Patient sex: F
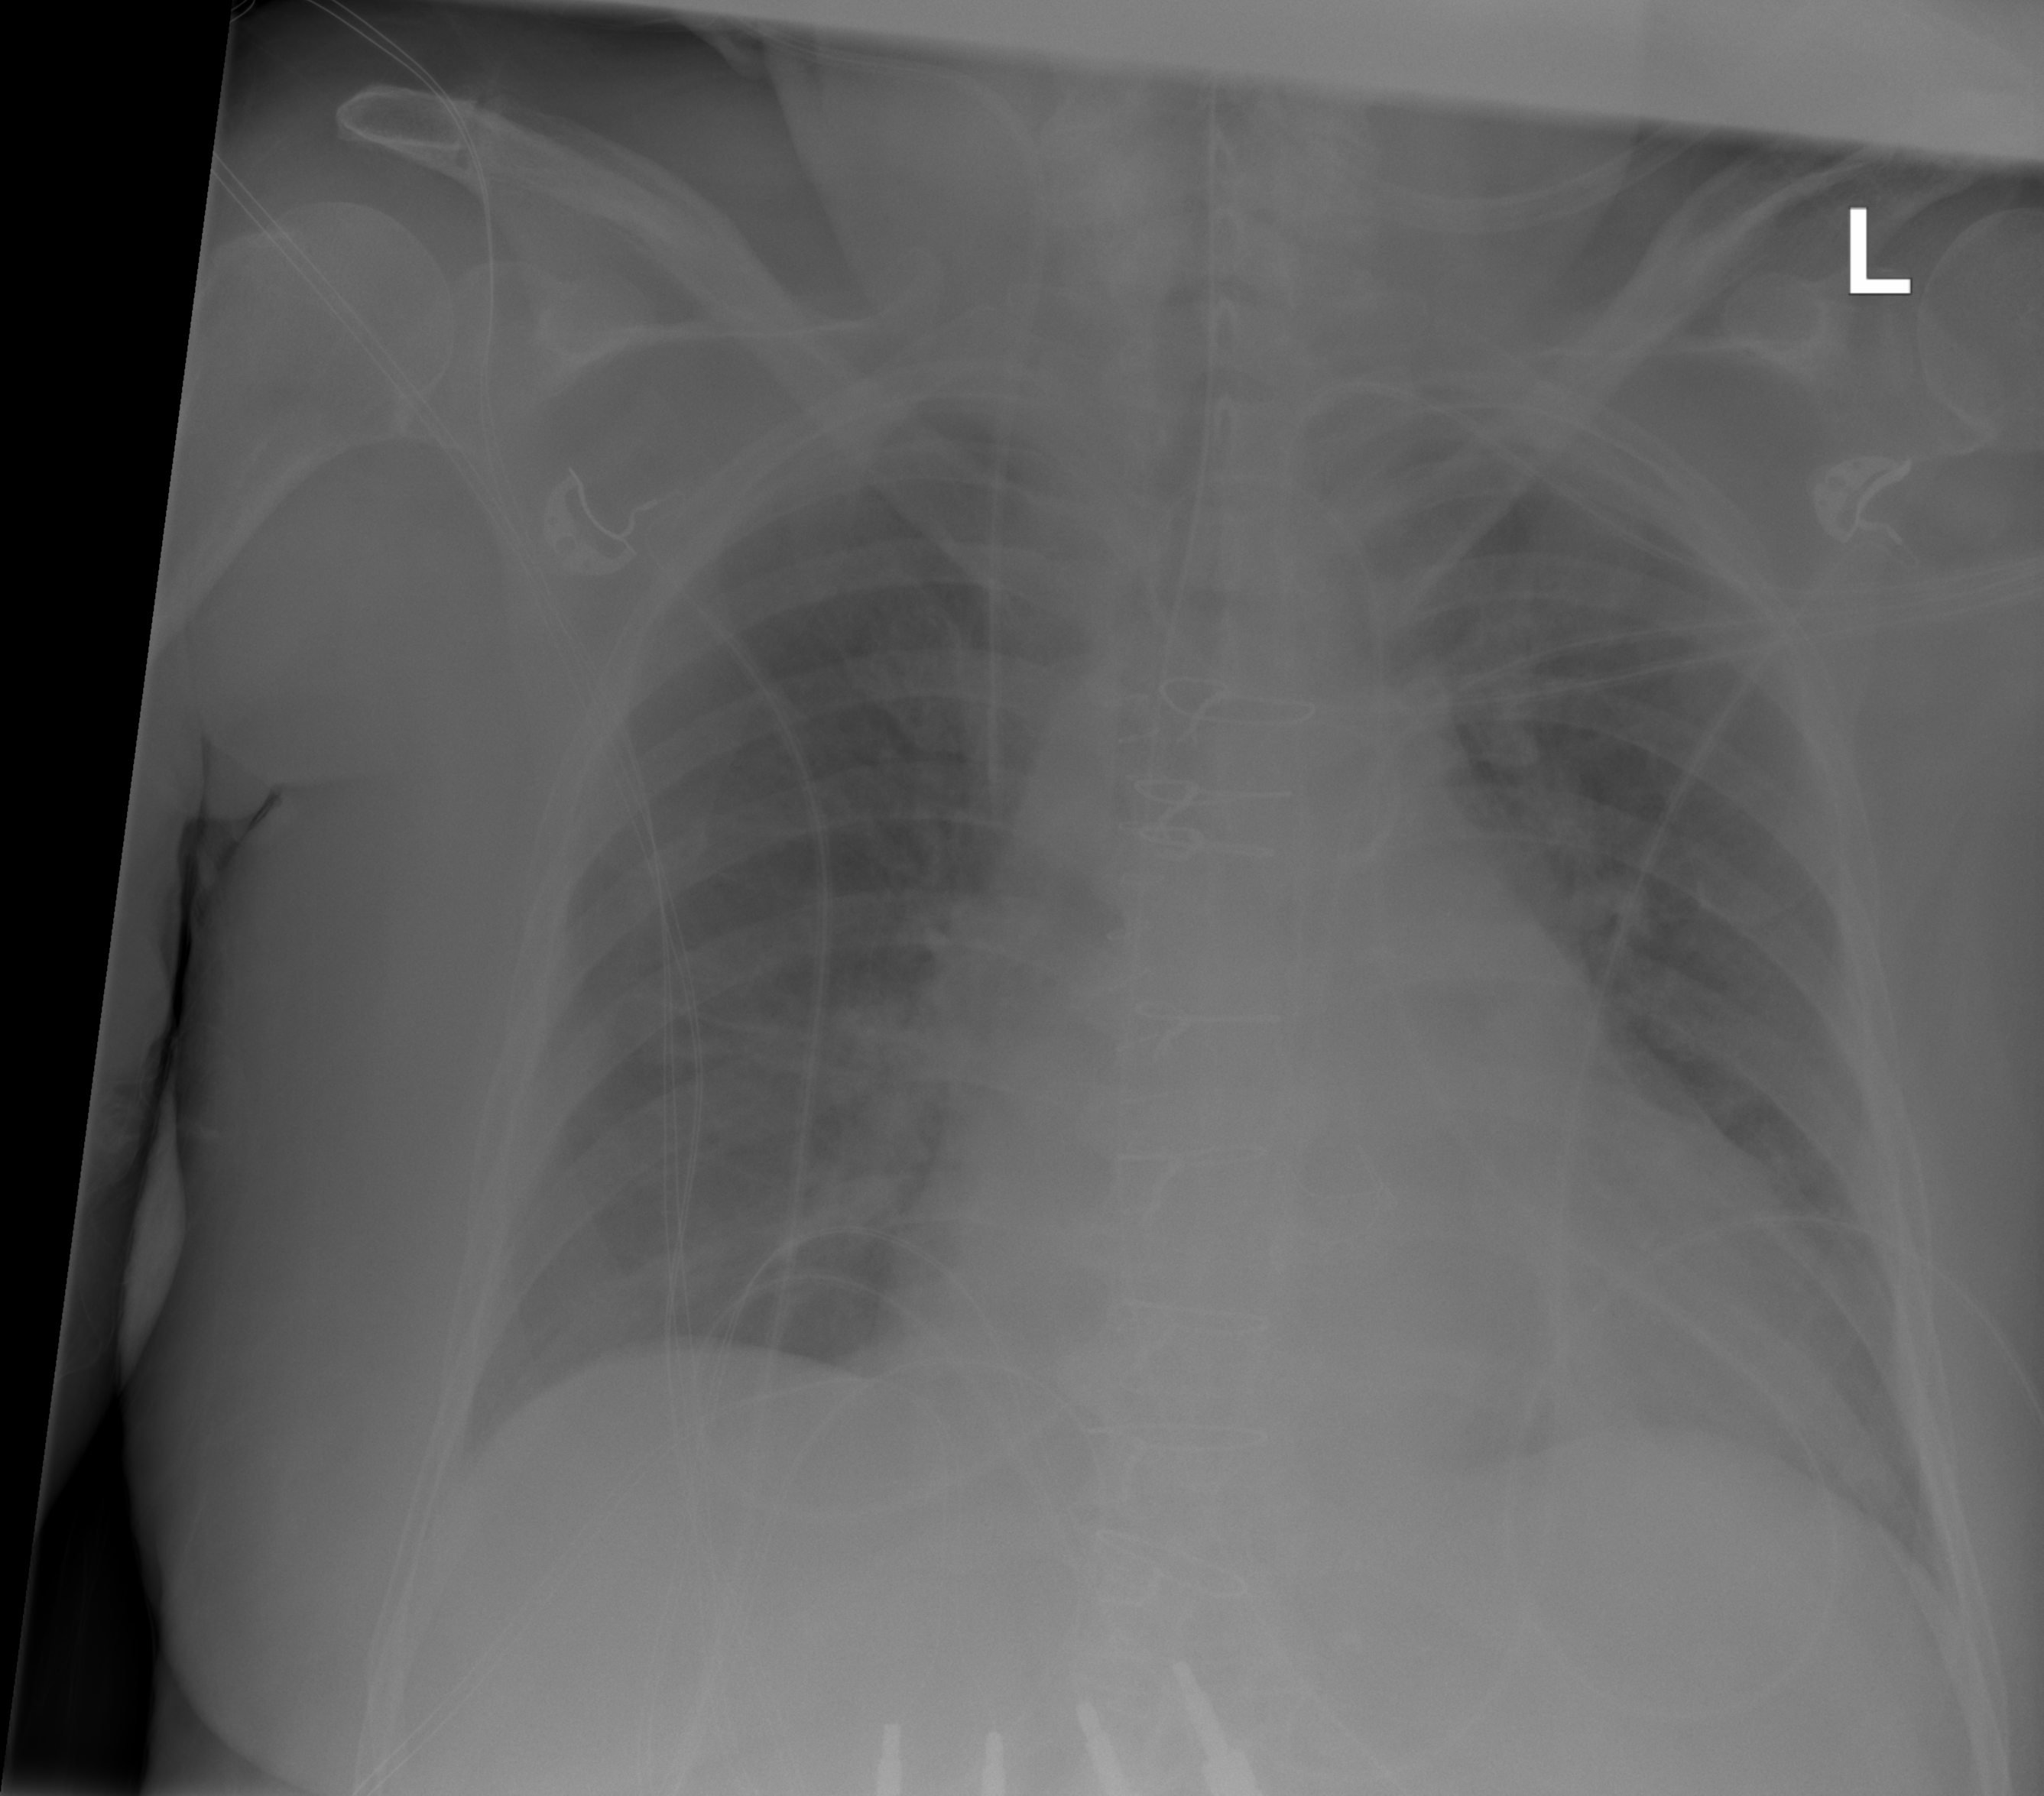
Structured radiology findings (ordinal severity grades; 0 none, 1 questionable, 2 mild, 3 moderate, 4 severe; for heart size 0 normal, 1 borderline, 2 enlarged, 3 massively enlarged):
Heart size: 2
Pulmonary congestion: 2
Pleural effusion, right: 0
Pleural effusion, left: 0
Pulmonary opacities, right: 0
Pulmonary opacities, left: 0
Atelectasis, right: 2
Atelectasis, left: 2